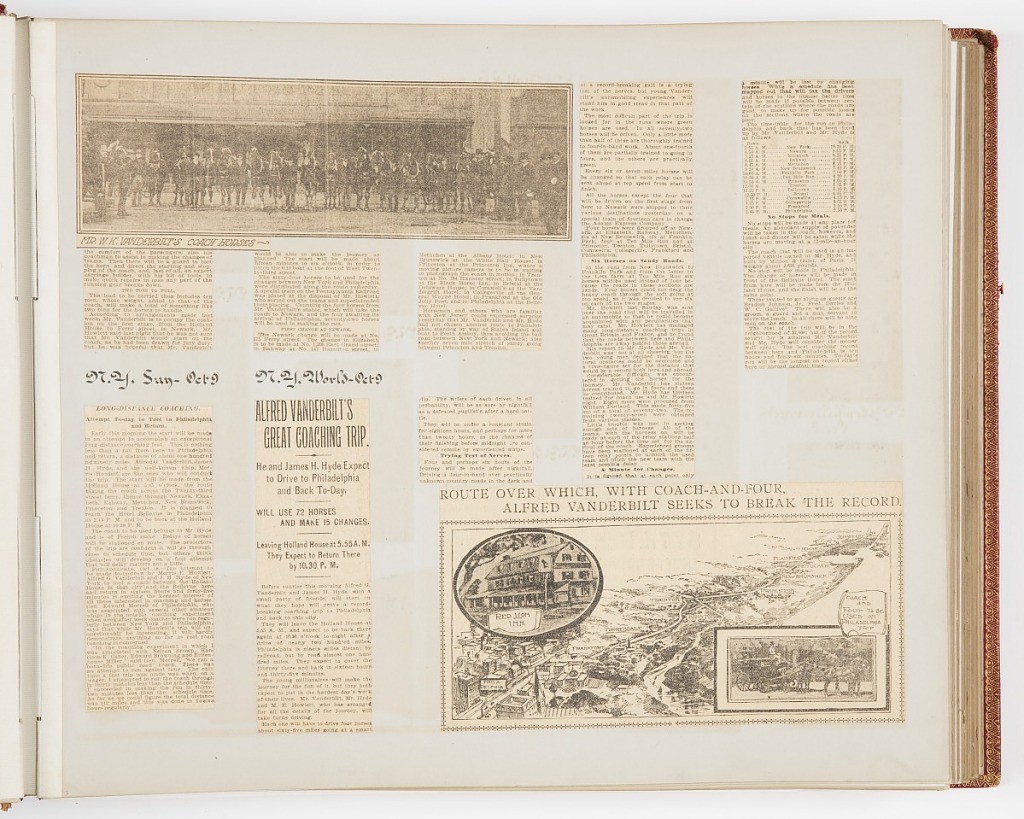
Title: Commemorative Scrapbook Documenting the 1901 Record Breaking Coach Race from New York City to Philadelphia and Back Again
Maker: James Hazen Hyde, American, 1876 - 1959
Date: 1901
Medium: Newspaper and magazine clippings mounted on heavy wove paper, annotated in pen and ink, bound in red leather with gilded lettering
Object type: Album Page
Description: Album of newspaper clippings describing the coach trip from New York to Philadelphia and return. The drivers were James H. Hyde and Alfred Vanderbilt.